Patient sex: M
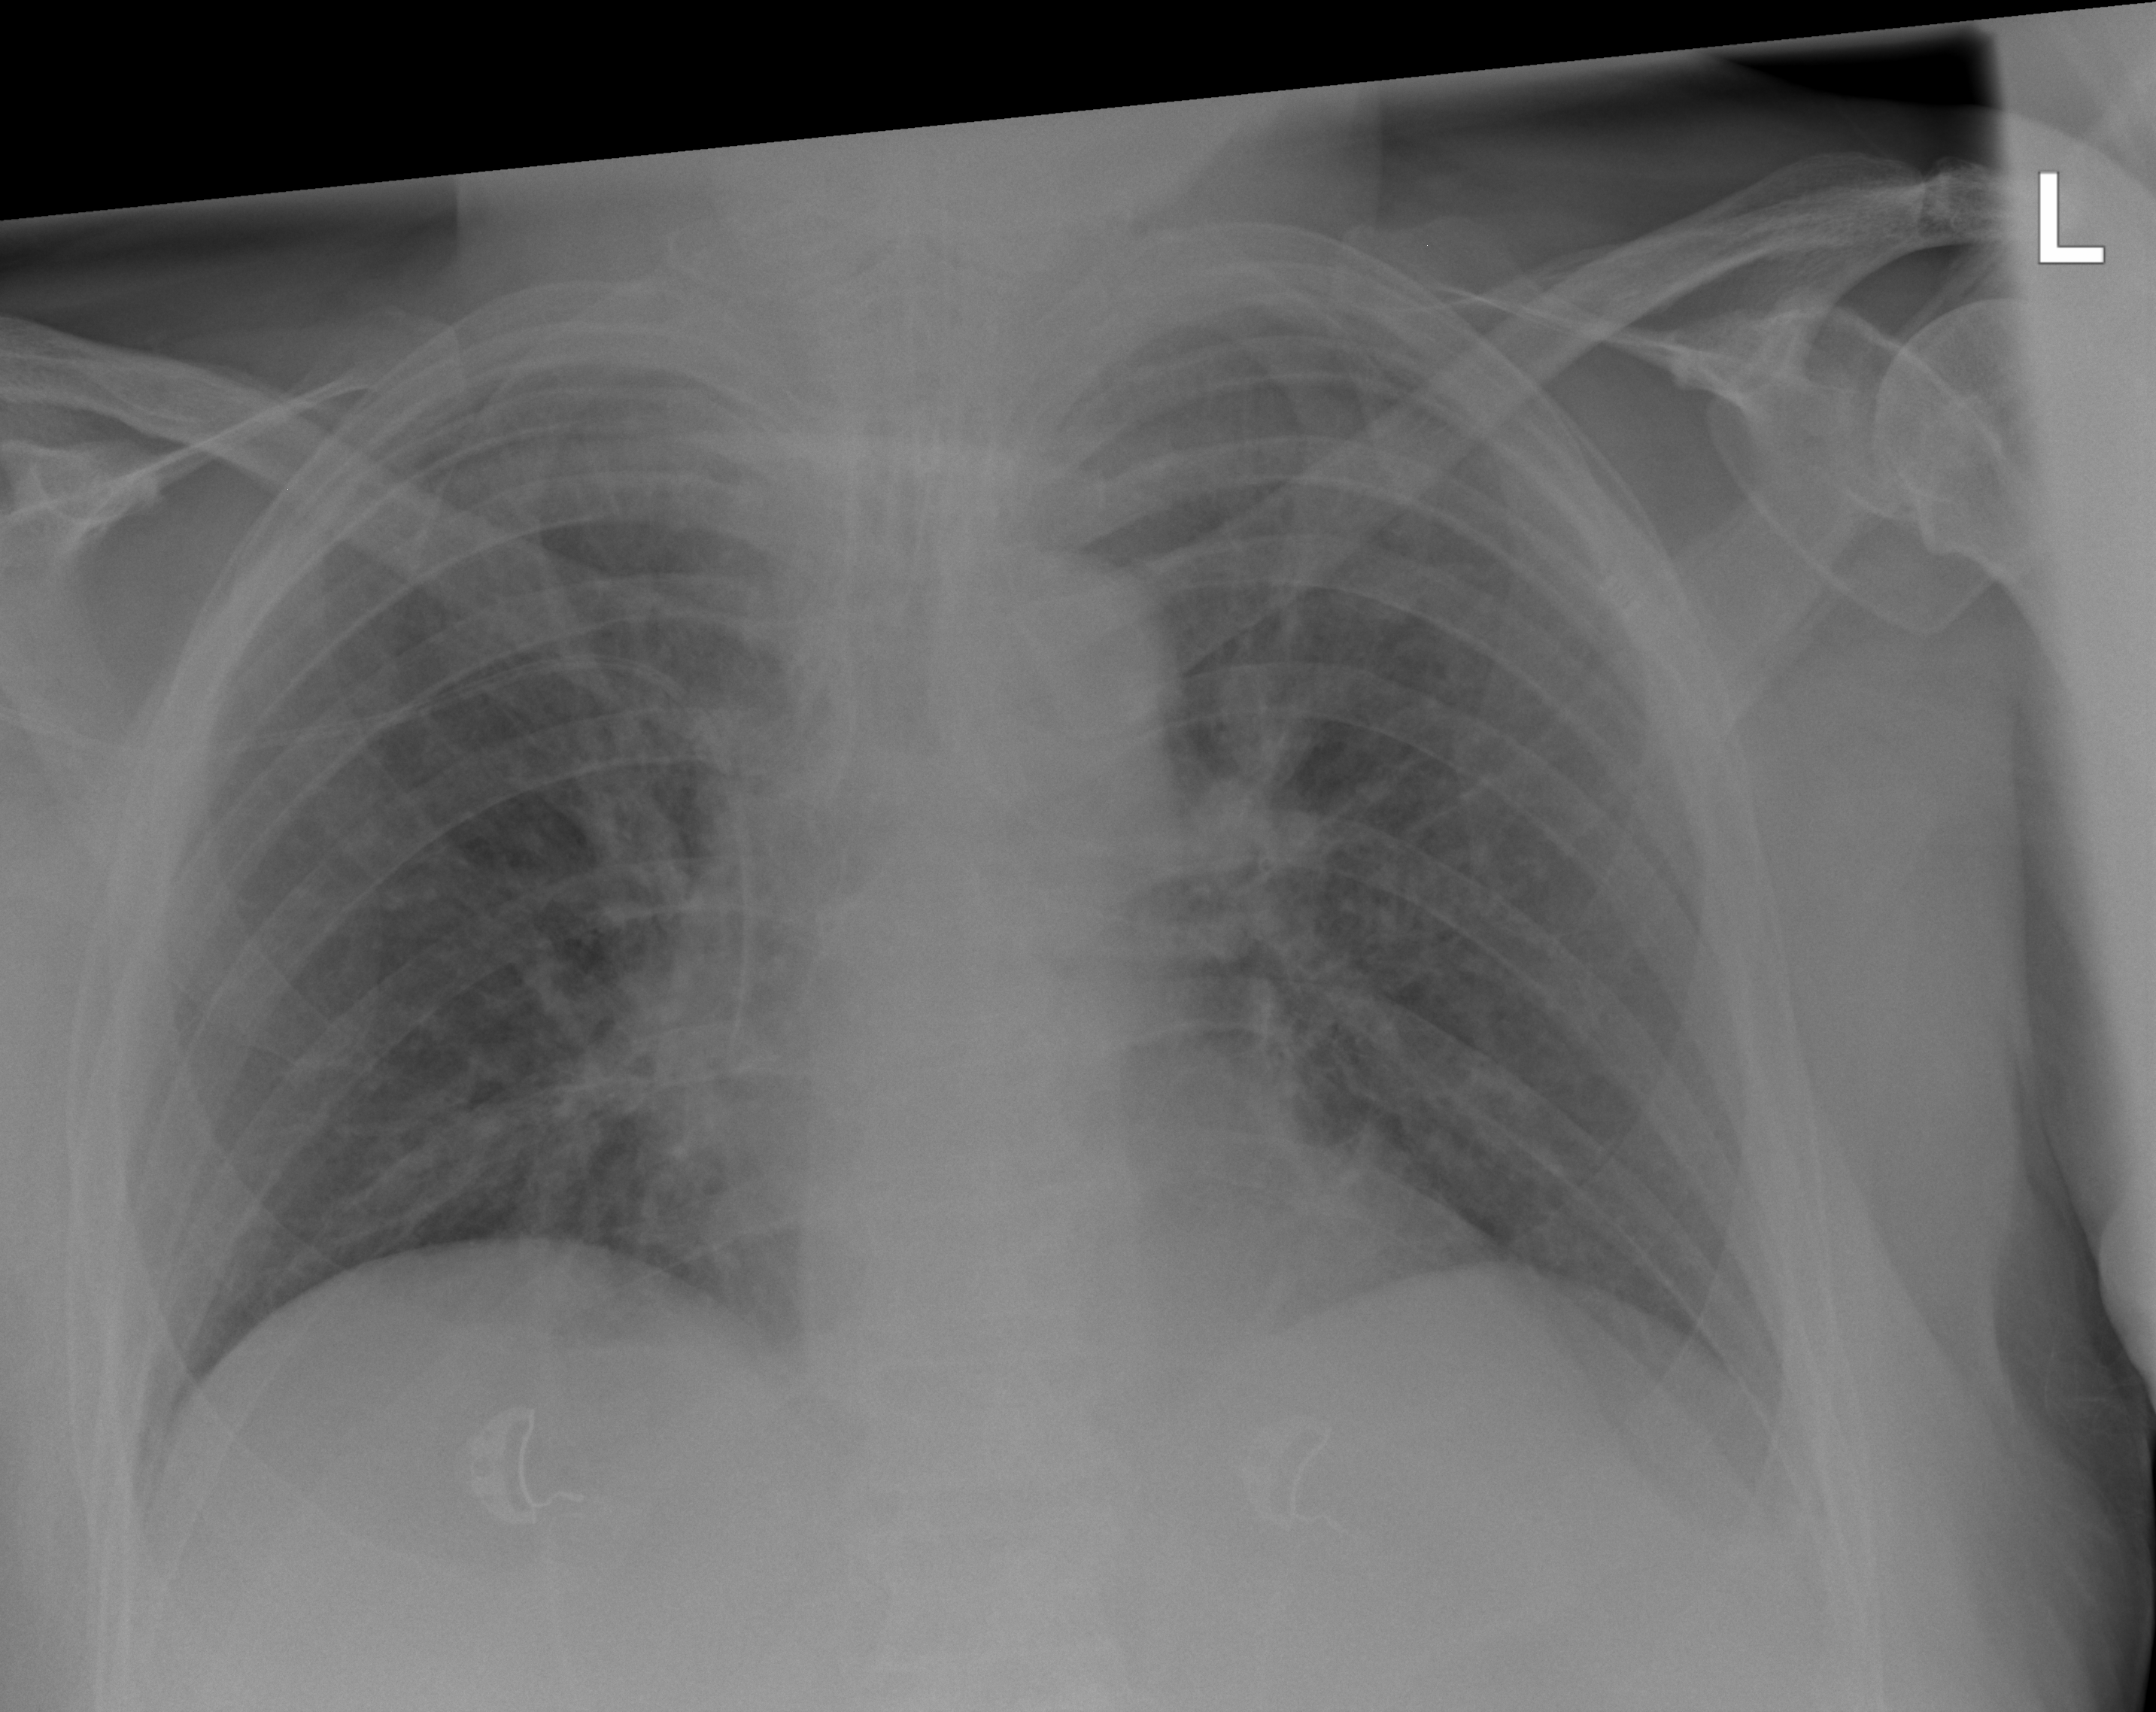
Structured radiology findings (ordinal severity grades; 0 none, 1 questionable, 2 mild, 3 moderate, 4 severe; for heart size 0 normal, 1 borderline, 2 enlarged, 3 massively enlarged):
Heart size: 0
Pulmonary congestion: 2
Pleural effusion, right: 0
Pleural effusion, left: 0
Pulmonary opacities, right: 2
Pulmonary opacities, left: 2
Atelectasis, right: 2
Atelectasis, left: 0